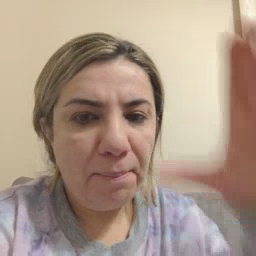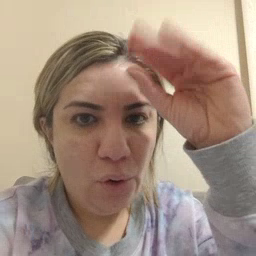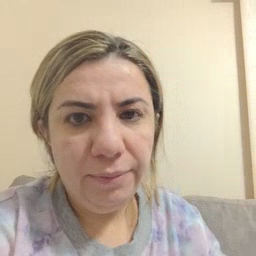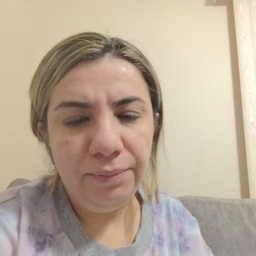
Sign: boy